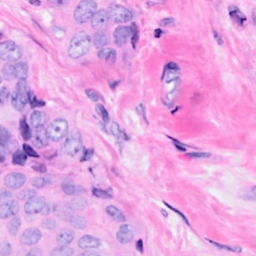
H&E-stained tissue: Breast